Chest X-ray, AP view. Patient: 60 years old, sex M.
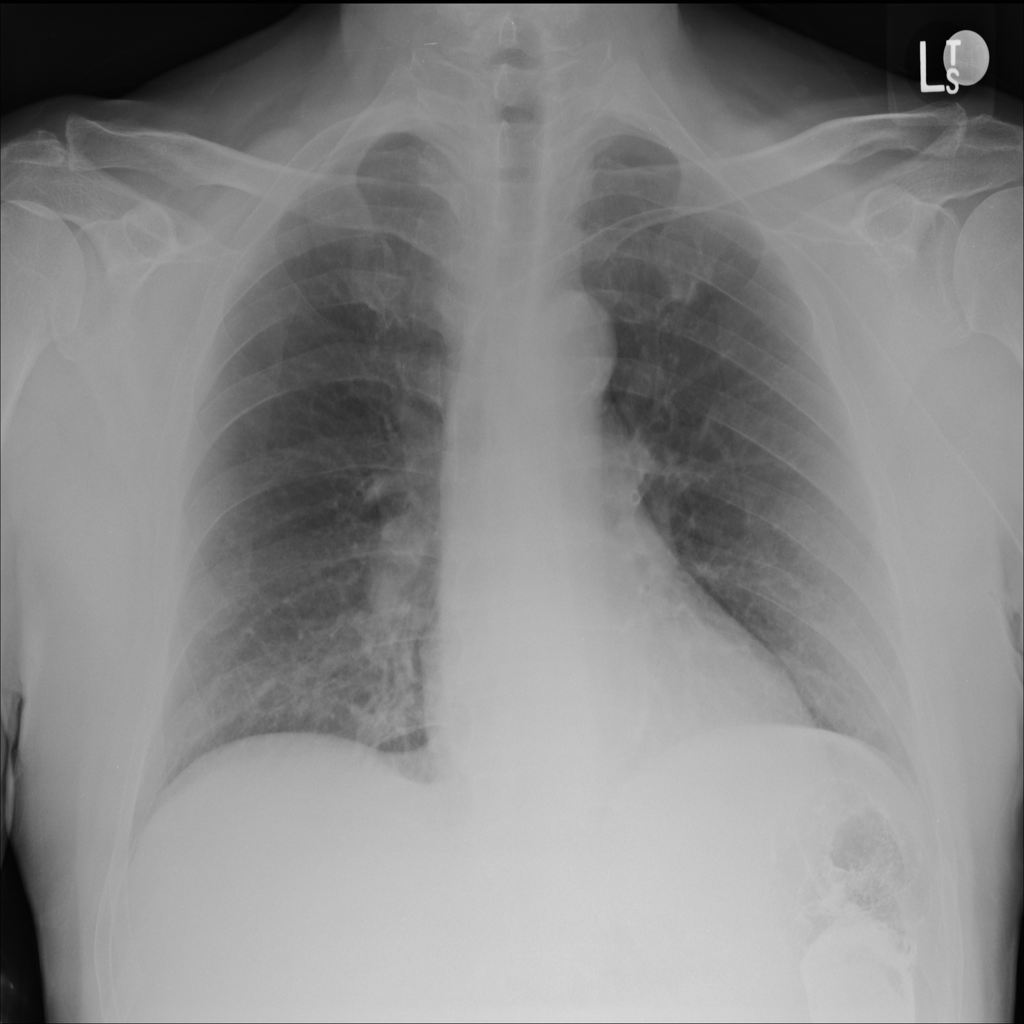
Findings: No Finding